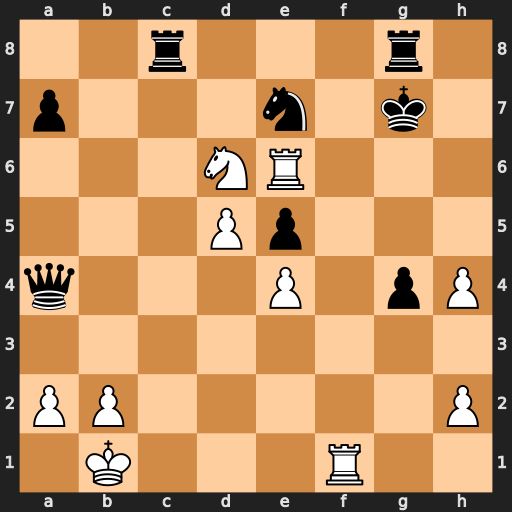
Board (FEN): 2r3r1/p3n1k1/3NR3/3Pp3/q3P1pP/8/PP5P/1K3R2
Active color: w
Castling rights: -
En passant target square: -
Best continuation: Rf7+ Kh8 Rh6#